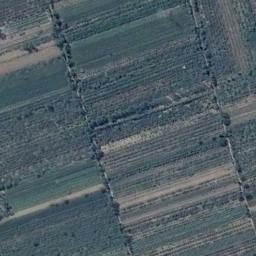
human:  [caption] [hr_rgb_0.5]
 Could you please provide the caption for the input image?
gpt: Most of the terraces are bare land .

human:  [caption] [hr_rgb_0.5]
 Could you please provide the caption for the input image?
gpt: There are many green plants on the terrace .

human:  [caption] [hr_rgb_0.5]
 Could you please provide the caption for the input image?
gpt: Many irregularly shaped brown and green mixed farm fields .

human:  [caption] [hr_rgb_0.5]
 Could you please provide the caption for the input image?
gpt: There are bare and green terrace .

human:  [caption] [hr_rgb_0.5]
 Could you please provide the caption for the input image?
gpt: There are many green terraces arranged neatly .